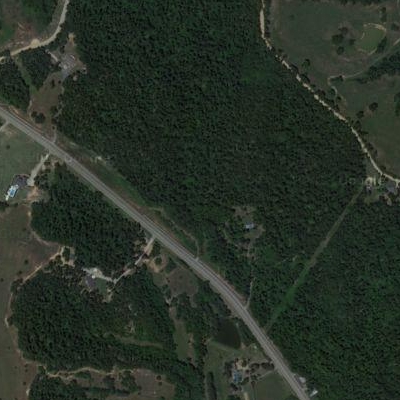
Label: eForest